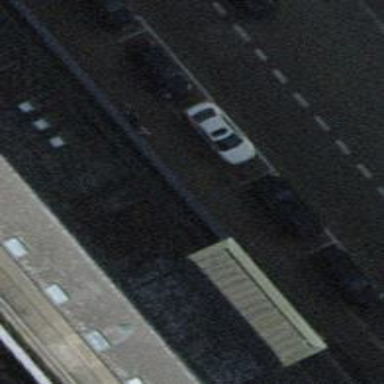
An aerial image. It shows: Car rental service.